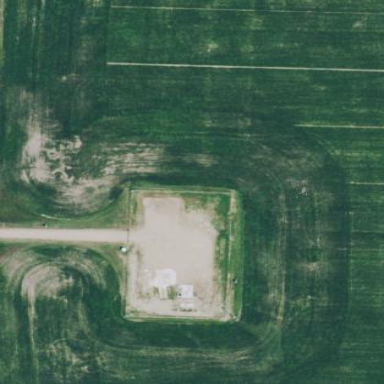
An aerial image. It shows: Military bunker surrounded by fence. The area is designated for military land use.